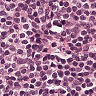
Metastatic tissue present: no